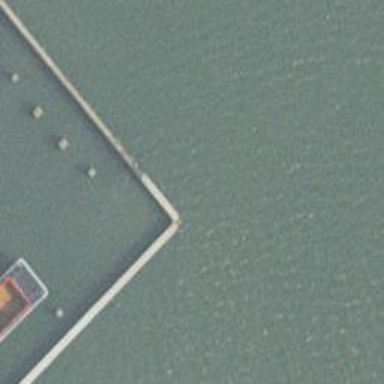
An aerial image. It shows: Breakwater structure.